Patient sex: F
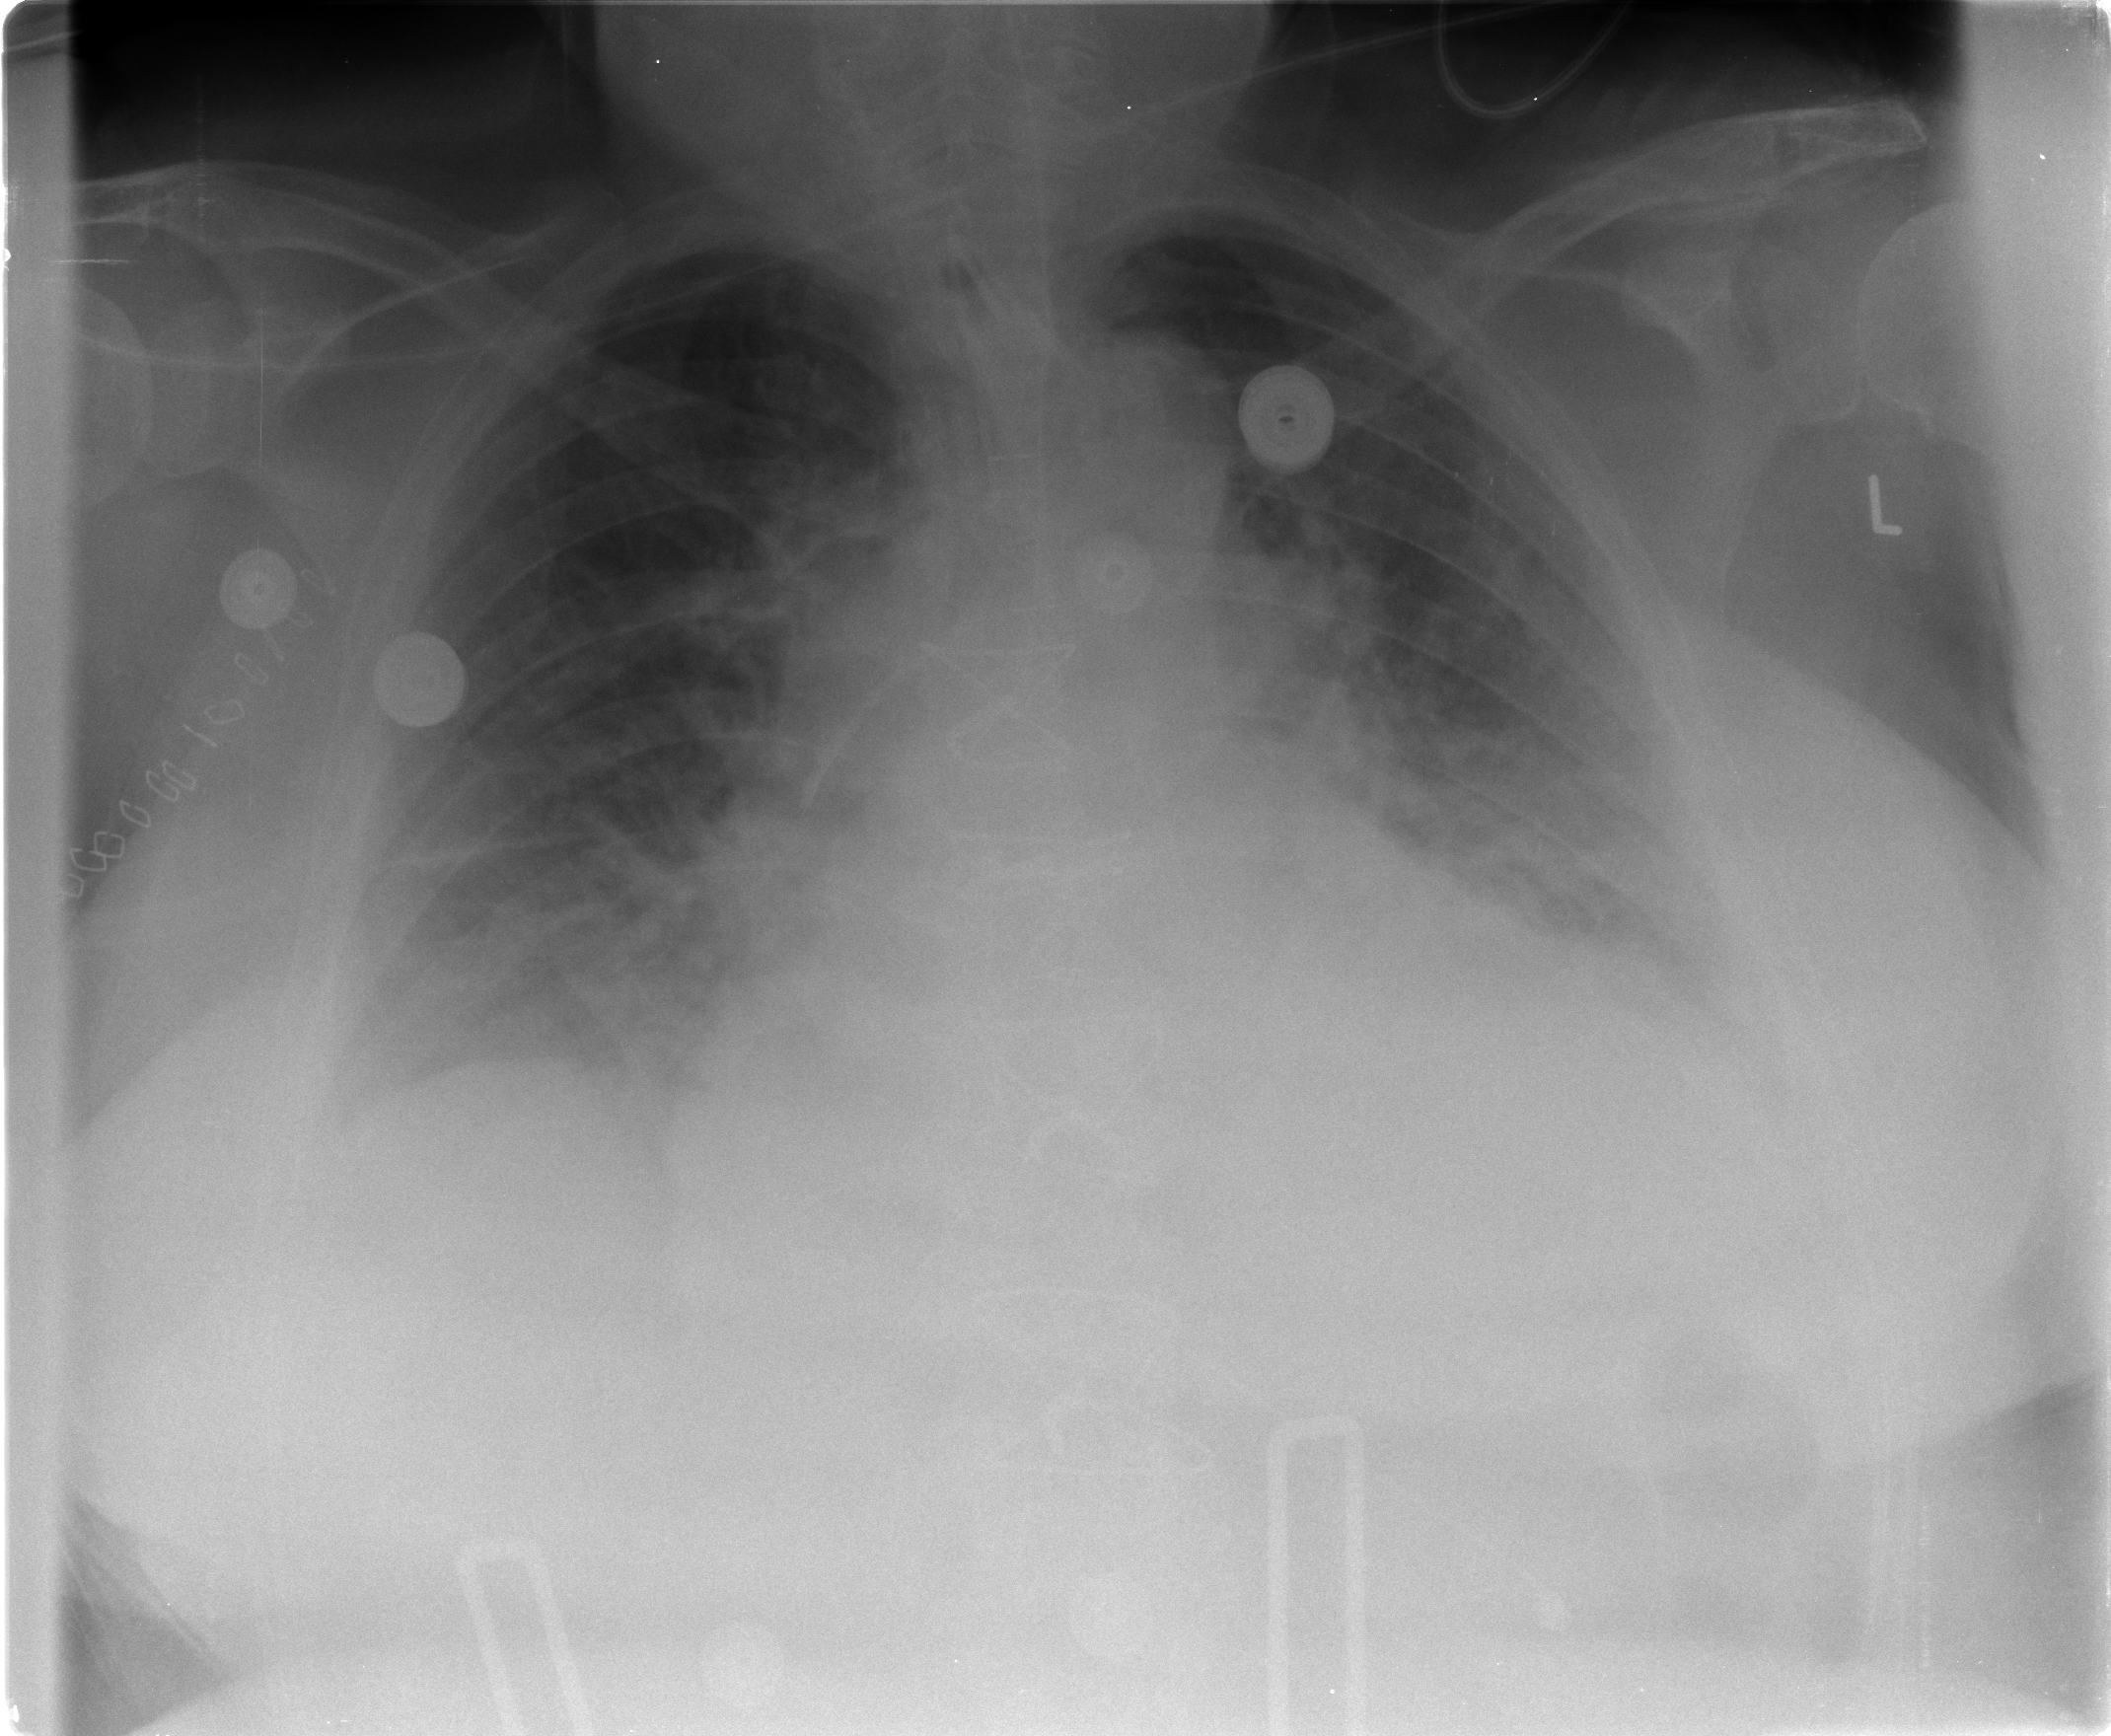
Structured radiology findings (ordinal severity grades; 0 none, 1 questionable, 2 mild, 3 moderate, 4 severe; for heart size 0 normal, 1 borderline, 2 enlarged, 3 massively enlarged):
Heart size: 2
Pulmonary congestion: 3
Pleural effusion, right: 2
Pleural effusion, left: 2
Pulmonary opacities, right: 1
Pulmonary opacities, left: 0
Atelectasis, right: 2
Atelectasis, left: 2